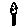
Label: tree